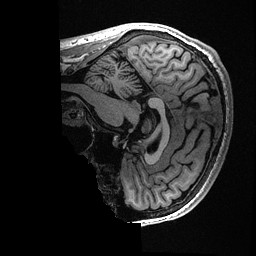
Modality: T1w
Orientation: sagittal
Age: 33
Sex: male
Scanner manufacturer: ge
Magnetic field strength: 3 T
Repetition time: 0.006952 s
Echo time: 0.00292 s